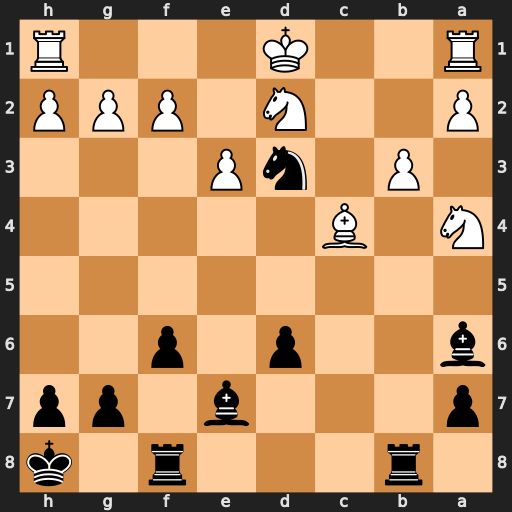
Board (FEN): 1r3r1k/p3b1pp/b2p1p2/8/N1B5/1P1nP3/P2N1PPP/R2K3R
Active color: b
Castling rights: -
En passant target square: -
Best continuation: Bxc4 bxc4 Nxf2+ Ke2 Nxh1